【题型】证明题　【知识点】立体几何　【难度】medium
{【变式7-4】}图1是边长为$\sqrt{2}$的正方形$ABCD$，将$\triangle ACD$沿$AC$折起得到如图2所示的三棱锥$P-ABC$，且$PB=\sqrt{2}$
.

\noindent (1) 证明：平面$PAC \perp$平面$ABC$
；

\noindent (2) 求点$A$到平面$PBC$
的距离；

\noindent (3) 棱$PA$上是否存在一点$M$，使得平面$ABC$与平面$MBC$的夹角的余弦值为$\frac{5\sqrt{3}}{9}$，若存在，指出点$M$
的位置；若不存在，请说明理由.
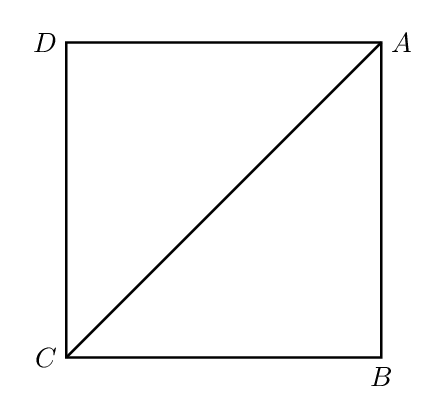
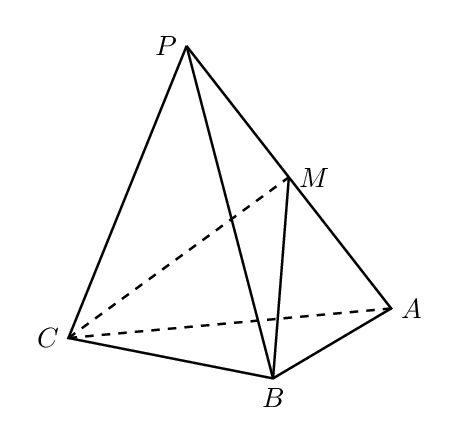
【解答】
【详解】（1）取$AB$的中点为$O$，连接$BO$，$PO$
，作图如下：

\noindent 因为四边形$ABCD$是边长为$\sqrt{2}$的正方形，所以$PO \perp AC$，$PO=BO=1$，\\
在
$\triangle POB$中，$PO^2 + BO^2 = 2 = PB^2$，则$PO \perp OB$，\\
因为
$AC \cap BO = O$，$AC,BO \subset$平面$ABC$，所以$PO \perp$平面$ABC$，\\
因为
$PO \subset$平面$ACP$，所以平面$PAC \perp$平面$ABC$
.

\vspace{0.3cm}

\noindent （2）由$OC$，$OB$，$OP$两两垂直，则以$O$为原点，\\
分别以
$OC$，$OB$，$OP$所在直线为$x$，$y$，$z$
轴建立空间直角坐标系，如下图所示：

\noindent 则$A(-1,0,0)$，$P(0,0,1)$，$C(1,0,0)$，$B(0,1,0)$，\\
取
$\overrightarrow{AP}=(1,0,1)$，$\overrightarrow{CP}=(-1,0,1)$，$\overrightarrow{BP}=(0,-1,1)$，\\
设平面
$PCB$的法向量$\vec{n}=(x,y,z)$
，可得
\[
\begin
{cases}
\vec{n}\cdot\overrightarrow{CP}=-x+z=0 \\
\vec{n}\cdot\overrightarrow
{BP}=-y+z=0
\end
{cases},
\]
令
$z=1$，则$x=1$，$y=1$，所以平面$PCB$的一个法向量$\vec{n}=(1,1,1)$，\\
点
$A$到平面$PBC$的距离$d=\frac{|\vec{n}\cdot\overrightarrow{AP}|}{|\vec{n}|}=\frac{|1+0+1|}{\sqrt{1+1+1}}=\frac{2\sqrt{3}}{3}$
.

\vspace{0.3cm}

\noindent （3）设$M(x_0,y_0,z_0)$，则$\overrightarrow{AM}=(x_0+1,y_0,z_0)$，设$\overrightarrow{AM}=\lambda\overrightarrow{AP}$，$\lambda \in [0,1]$，\\
可得
\[
\begin
{cases}
x_0+1=
\lambda \\
y_0=
\lambda\cdot 0 \\
z_0=
\lambda\cdot
 1
\end
{cases},
\]
解得
\[
\begin
{cases}
x_0=
\lambda-1 \\
y_0=0
\\
z_0=
\lambda
\end
{cases},
\]
所以
$M(\lambda-1,0,\lambda)$，\\
则
$\overrightarrow{CM}=(\lambda-2,0,\lambda)$，$\overrightarrow{BM}=(\lambda-1,-1,\lambda)$，\\
设平面
$MBC$的法向量$\vec{m_1}=(a,b,c)$
，可得
\[
\begin
{cases}
\vec{m_1}\cdot\overrightarrow{CM}=(\lambda-2)a+\lambda c=0 \\
\vec{m_1}\cdot\overrightarrow{BM}=(\lambda-1)a-b+\lambda
 c=0
\end
{cases},
\]
令
$a=\lambda$，则$b=\lambda$，$c=2-\lambda$，所以平面$MBC$的一个法向量$\vec{m_1}=(\lambda,\lambda,2-\lambda)$，\\
由图易知平面
$ABC$的一个法向量$\vec{m_2}=(0,0,1)$，\\
设平面
$ABC$与平面$MBC$的夹角为$\theta$，\\
则
$\cos\theta=\frac{|\vec{m_1}\cdot\vec{m_2}|}{|\vec{m_1}|\cdot|\vec{m_2}|}=\frac{|2-\lambda|}{\sqrt{\lambda^2+\lambda^2+(2-\lambda)^2}\cdot\sqrt{0+0+1}}=\frac{5\sqrt{3}}{9}$，\\
化简可得
$6\lambda^2+\lambda-1=0$，解得$\lambda=\frac{1}{3}$或$-\frac{1}{2}$（舍去），\\
所以存在，点
$M$的坐标为$\left(-\frac{2}{3},0,\frac{1}{3}\right)$，点$M$为线段$AP$靠近$A$
的三等分点.
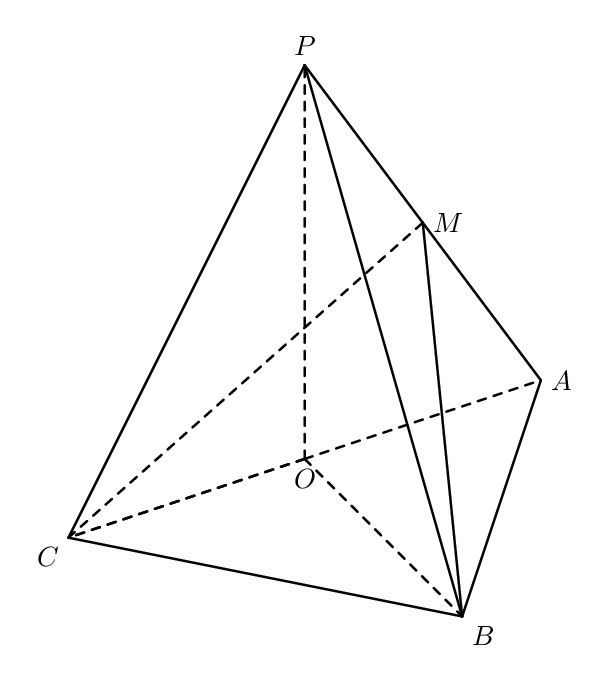
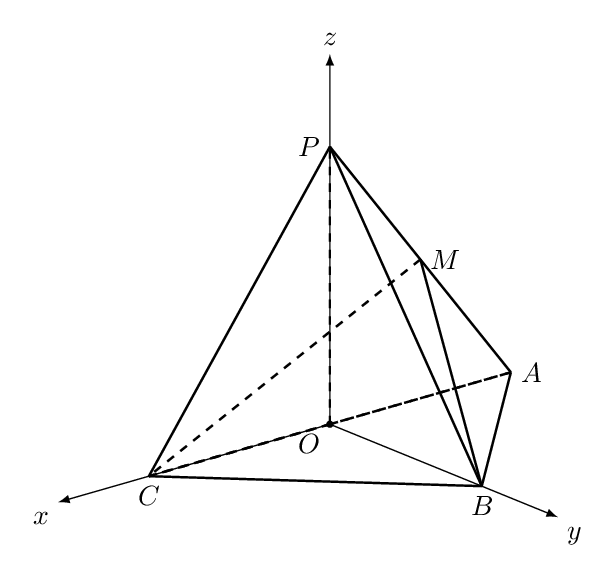